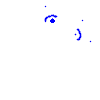
Particle: electron